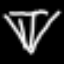
Label: diamond